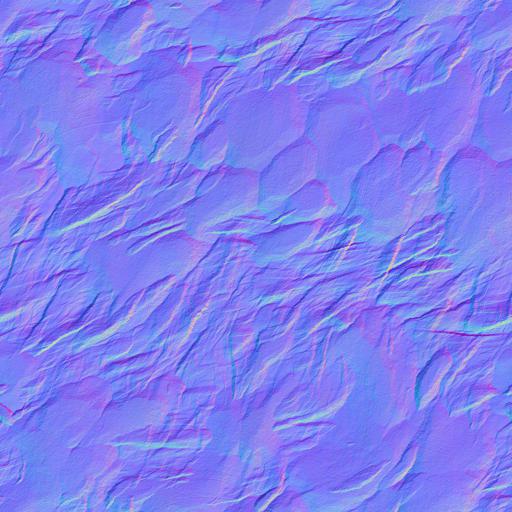
cliff dark grey moss mossy rock stone